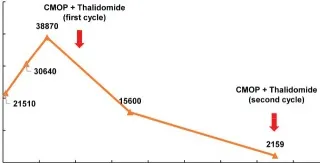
Dynamic changes of blood cell count, ferritin, and IL-2R of case 5 during treatment. Dynamic changes of IL-2R. Hb, hemoglobin; WBC, white blood cells; PLT, platelets; N, neutrophils; IL-2R, interleukin 2 receptor.
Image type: pathology (immunostaining)